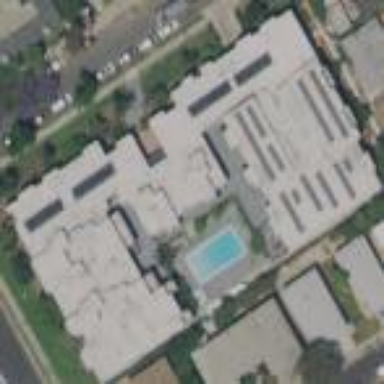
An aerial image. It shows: Image showing building with apartments.